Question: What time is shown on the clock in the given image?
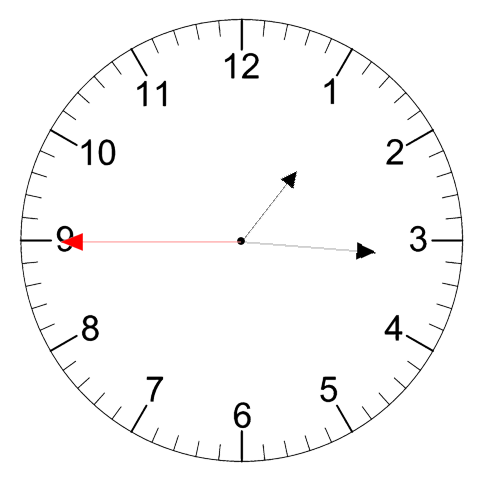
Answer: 01:15:45